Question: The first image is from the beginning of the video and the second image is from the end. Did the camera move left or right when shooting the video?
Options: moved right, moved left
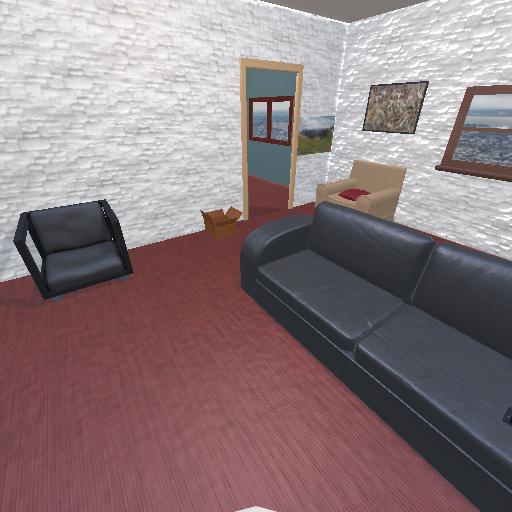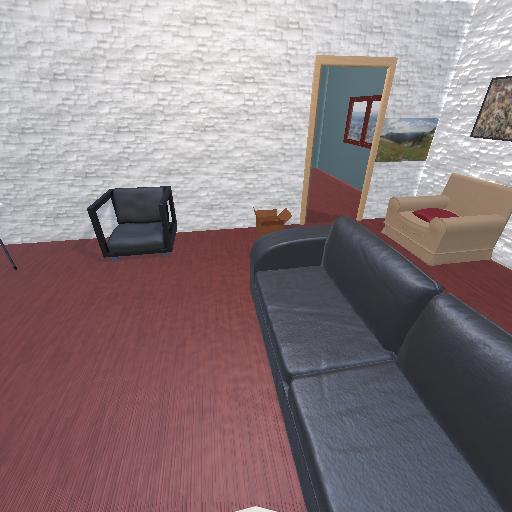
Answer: moved right